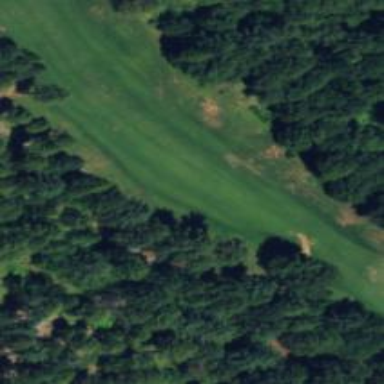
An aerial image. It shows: Golf hole.